Question: EDIT2:
Thanks for your help, problem solved, went with an intermediate approach:

Will accept the answer when it becomes eligible to be accepted!
---
EDIT:
I was asked for simpler variables, okay, I will try :)
Assume I want to have data in separate variables 'a', 'b', 'c', and 'd', how would I assign data to them in a for loop?
An approach like this:
'''
a, b, c, d = [], [], [], []
for var,data in zip([a,b,c,d], some_data_array):
var = #data that comes from some operation on data array
'''
wouldn't work, the variables 'a, b, c, d' would still be '[]', since they are in the global scope.
---
I have a training dataset 'train_set' (numpy array) that I want to reduce into smaller training datasets (90%, 80%, 70%, etc.).
I don't want to copy & paste the procedure
'''
train_90perc = train_set[np.random.choice(train_set.shape[0], train_set.shape[0] * 0.9, replace=False),:]
'''
and thought I could do it with a for loop. But how? My initial approach (below) has the problem that it wouldn't modify the variables in the global scope. So when I would print e.g., 'train_80perc' after the for loop, it would still be '[]'.
PS: The first 2 lines are to initialize the variables, is there also a way I can get around that (since it looks kind of ugly).
'''
train_100perc, train_90perc, train_80perc, train_70perc, train_60perc, train_50perc,train_40perc, train_30perc, train_20perc, train_10perc = [], [], [], [], [], [], [], [], [], []
for train,size in zip([train_100perc, train_90perc, train_80perc, train_70perc, train_60perc, train_50perc, train_40perc, train_30perc, train_20perc, train_10perc], [p for p in reversed([i/10 for i in range(1,11)])]
):
#global train
train = train_set[np.random.choice(train_set.shape[0], train_set.shape[0] * size, replace=False),:]
'''
Thanks for your help!
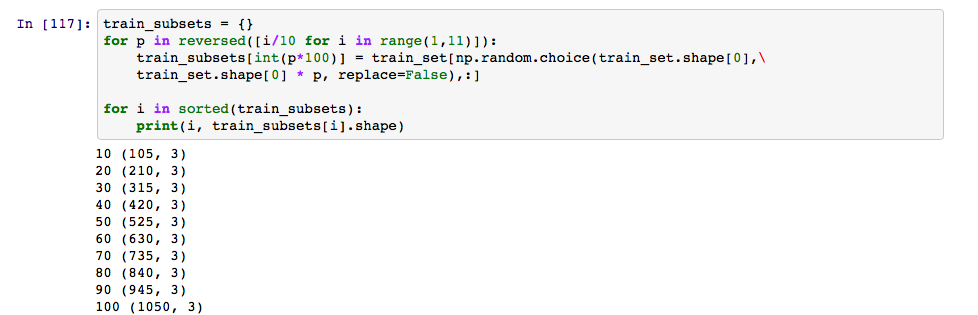
Answer: Don't assign some data to'var'. because it's just reference.
'''
a, b, c, d = [], [], [], []
for var,data in zip([a,b,c,d], some_data_array):
# call var.extend or var.append
# var = some_value # don't do this. because it's just reference.
var.extend(some_list)
'''
---
Do you have to generate 'train_100perc' ... ?
My suggestion is
'''
subset = {}
for percent in np.arange(10, 100, 10):
np.random.shuffle(train_set) # shuffle in-place
subset[percent] = train_set[:len(train_set)*percent*0.01].copy() # selection of training data
'''
'np.arange(10, 100, 10)' can vary.